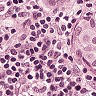
Metastatic tissue present: yes